Field crop: maize
Growth stage: 1
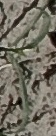
Species: sorghum